Question: As far as i remember while installing ubuntu,the installer didn't ask me for the root password. It asked me to create an account just before preparing for the first time use.There i specified a username and a password.I use this password to log onto my ubuntu machine. I had to install something which gave the following error :

What could be the problem ? when i enter as root an mention the password,it says 'auth failure'. How
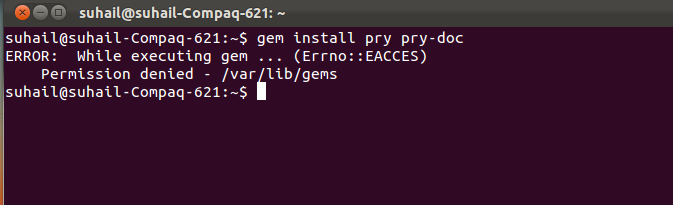
Answer: Perhaps better suited on SuperUser...
Text taken from <URL>
By default, the Root account password is locked in Ubuntu. This means that you cannot login as Root directly or use the su command to become the Root user. However, since the Root account physically exists it is still possible to run programs with root-level privileges. This is where sudo comes in - it allows authorized users (normally "Administrative" users; for further information please refer to AddUsersHowto) to run certain programs as Root without having to know the root password.
This means that in the terminal you should use sudo for commands that require root privileges
So, in your case, use 'sudo gem install' instead